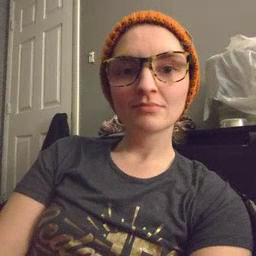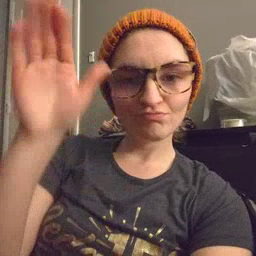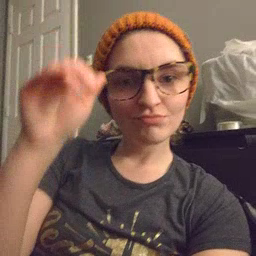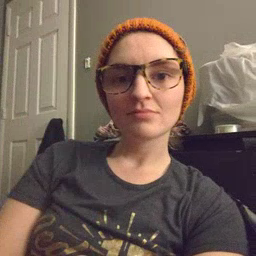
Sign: donkey